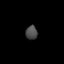
Tissue: lung
Cell type: Fibroblasts
Senescence score: 0.6052
Nuclear area (px): 163
Mean DAPI intensity: 73.429